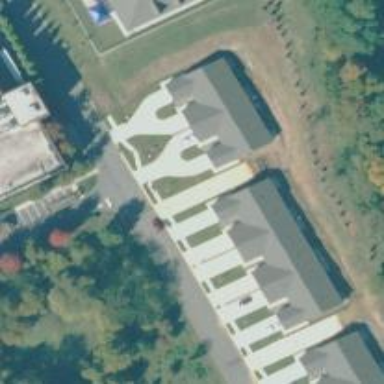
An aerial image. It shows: Driveway leading to service road.